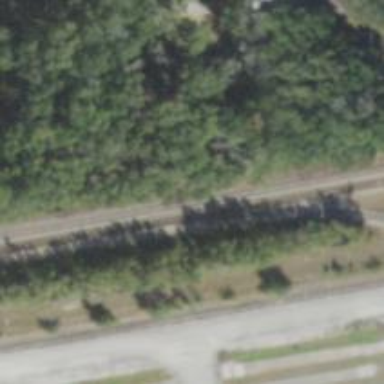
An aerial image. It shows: Railway track.